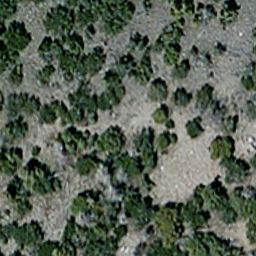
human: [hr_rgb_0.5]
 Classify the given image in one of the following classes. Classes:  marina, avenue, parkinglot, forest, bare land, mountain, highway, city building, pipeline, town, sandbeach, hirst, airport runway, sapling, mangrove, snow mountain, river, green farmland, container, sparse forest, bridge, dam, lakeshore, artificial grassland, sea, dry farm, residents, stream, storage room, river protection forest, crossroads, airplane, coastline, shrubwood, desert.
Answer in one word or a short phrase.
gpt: sparse forest